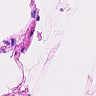
Metastatic tissue present: no